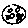
Label: moon